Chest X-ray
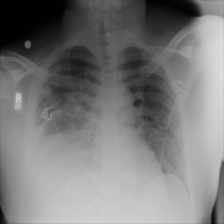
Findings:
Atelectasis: positive
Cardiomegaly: negative
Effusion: negative
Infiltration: negative
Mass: negative
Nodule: negative
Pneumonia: negative
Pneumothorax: negative
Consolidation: negative
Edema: negative
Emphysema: negative
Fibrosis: negative
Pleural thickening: negative
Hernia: negative